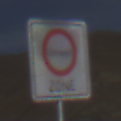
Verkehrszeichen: BeginnUmweltzone
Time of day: MorningAfternoon
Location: Outdoor (Nature)
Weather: PartlyCloudy
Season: NotSpecified
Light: Natural